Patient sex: M
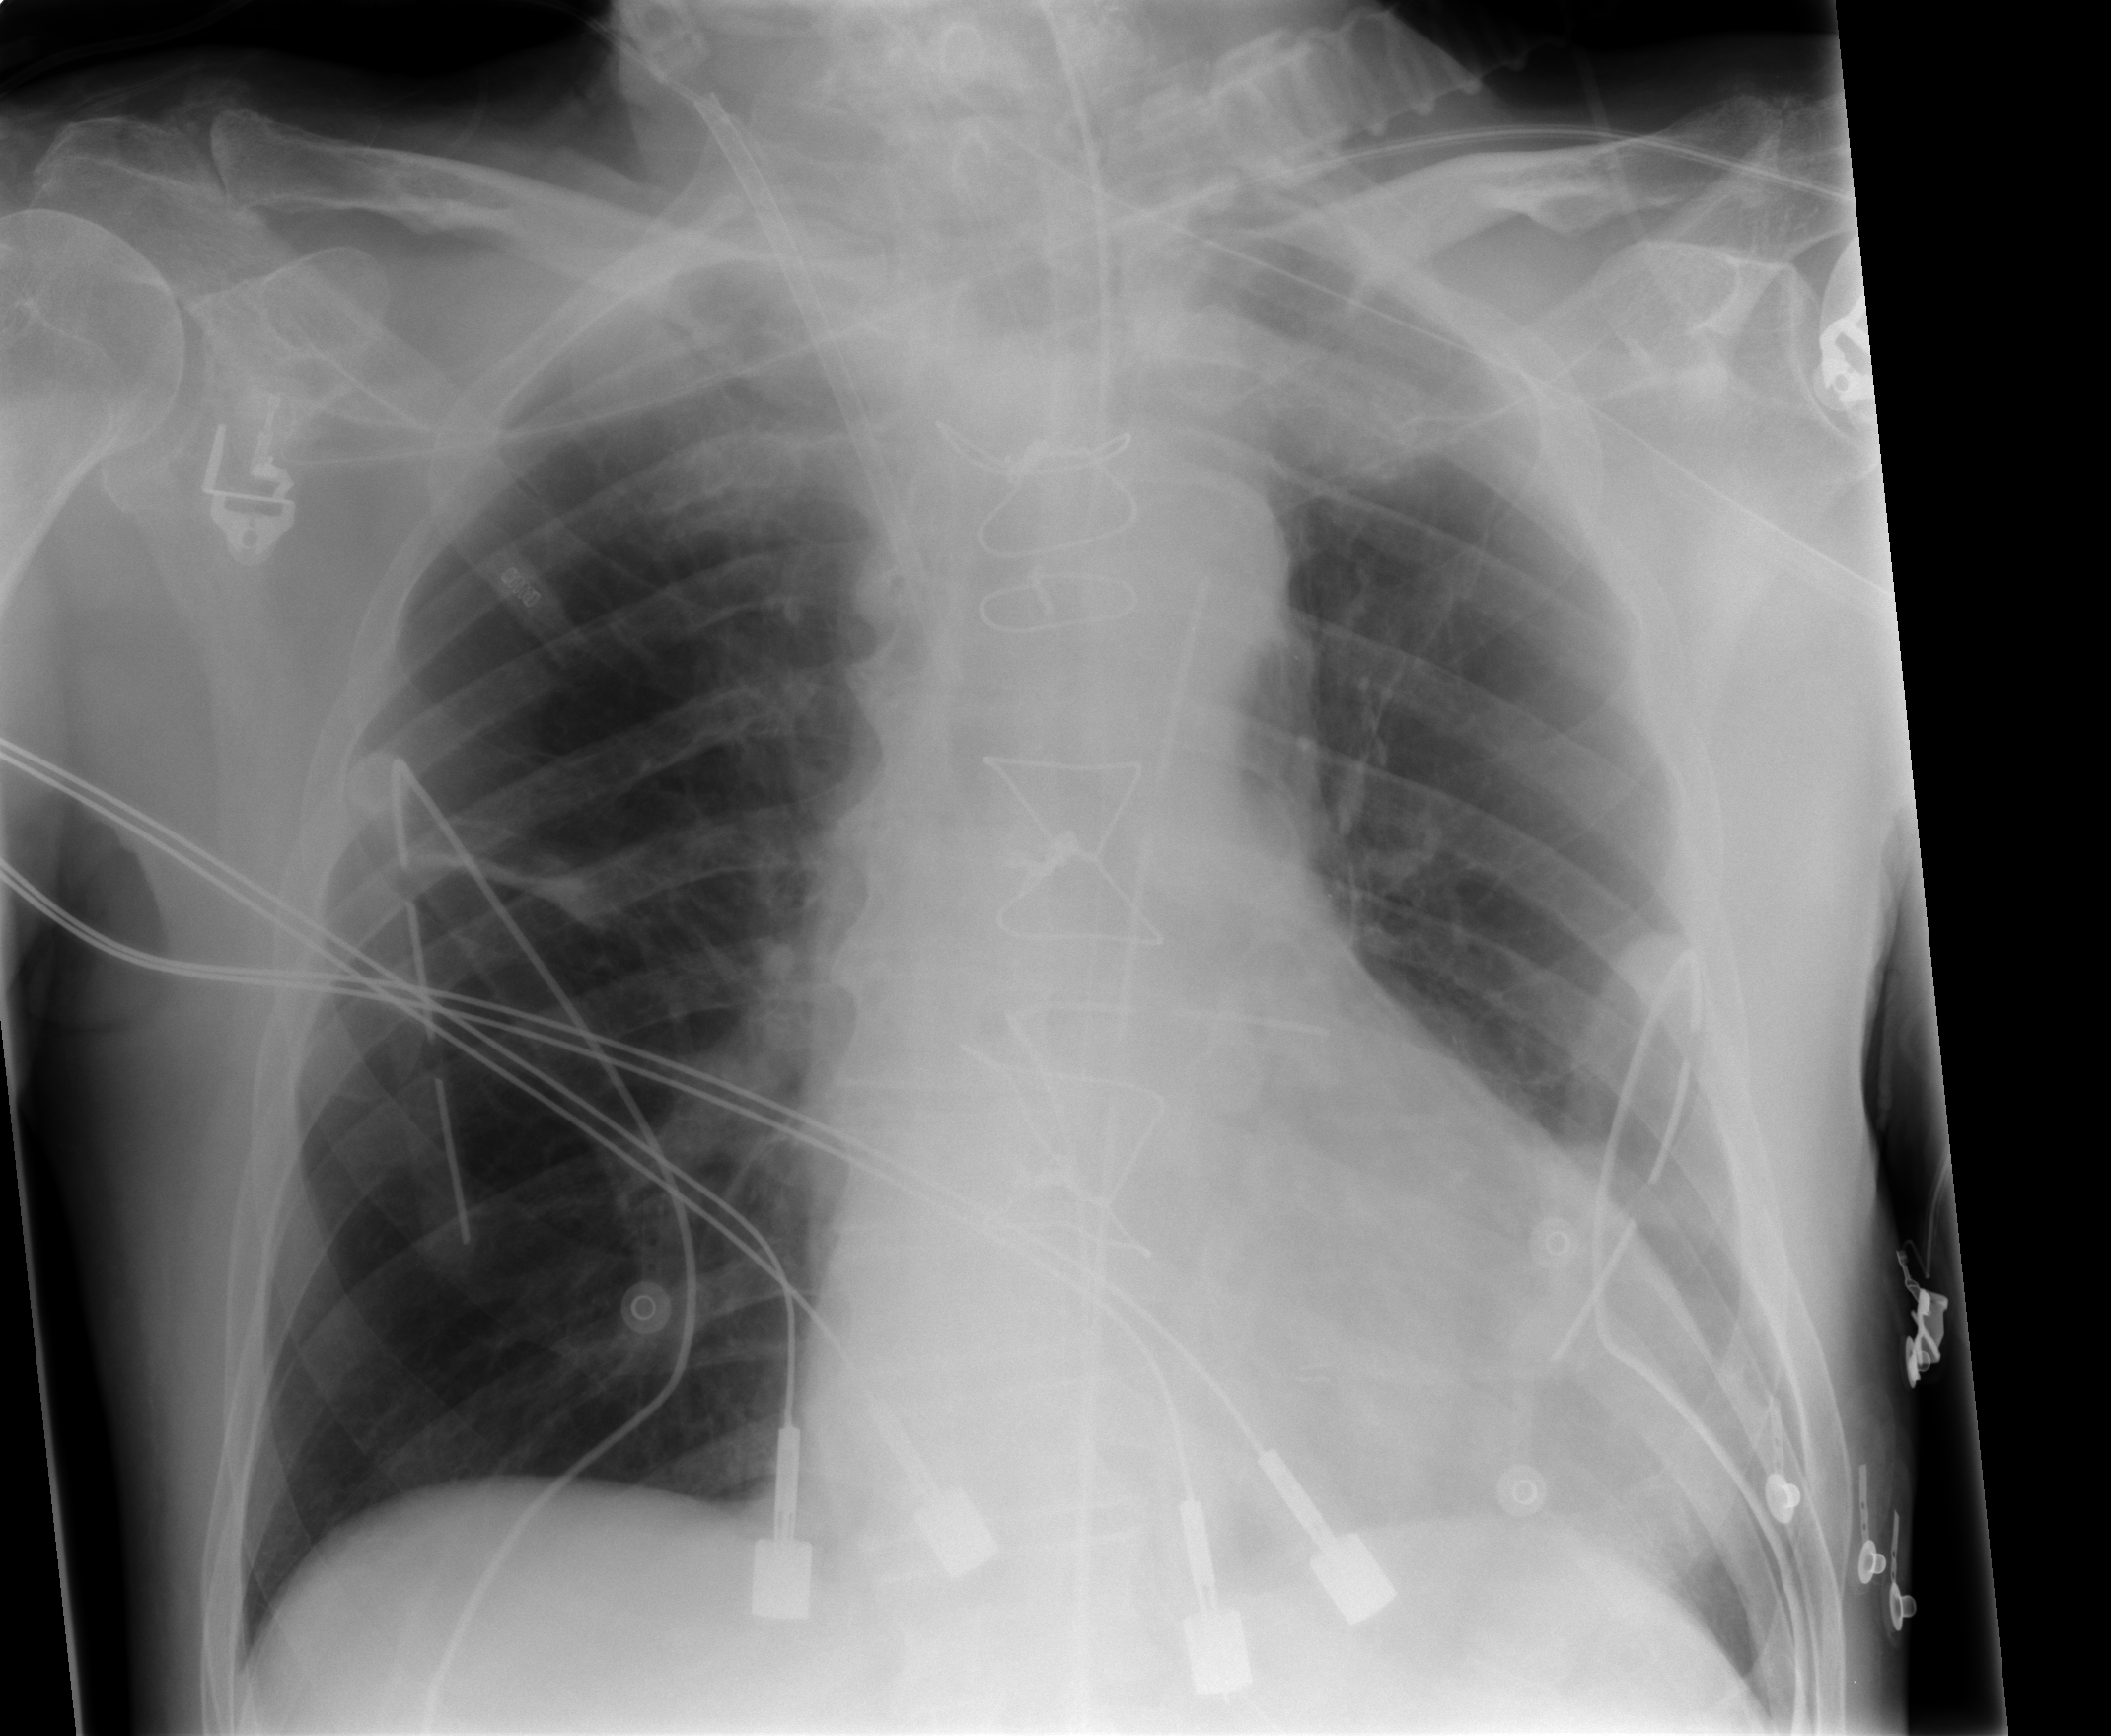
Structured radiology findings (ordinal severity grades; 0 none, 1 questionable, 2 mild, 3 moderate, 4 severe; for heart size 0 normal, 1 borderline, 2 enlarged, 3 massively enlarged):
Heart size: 0
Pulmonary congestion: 0
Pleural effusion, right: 0
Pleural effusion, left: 0
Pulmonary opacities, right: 0
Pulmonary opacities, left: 0
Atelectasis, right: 2
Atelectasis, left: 2